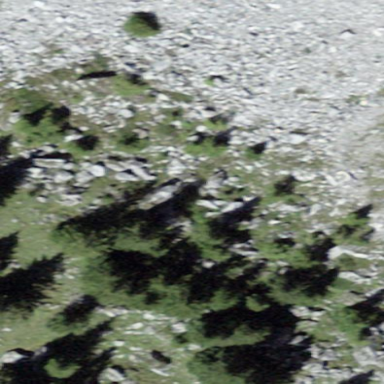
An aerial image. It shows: Natural scree.